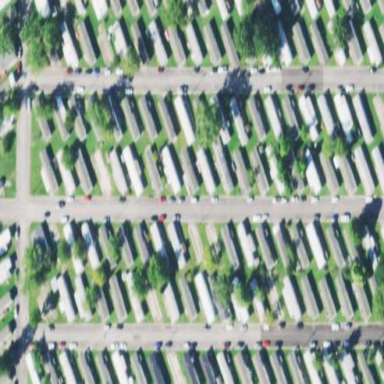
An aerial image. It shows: Residential area known as trailer park.